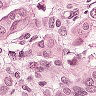
Metastatic tissue present: yes